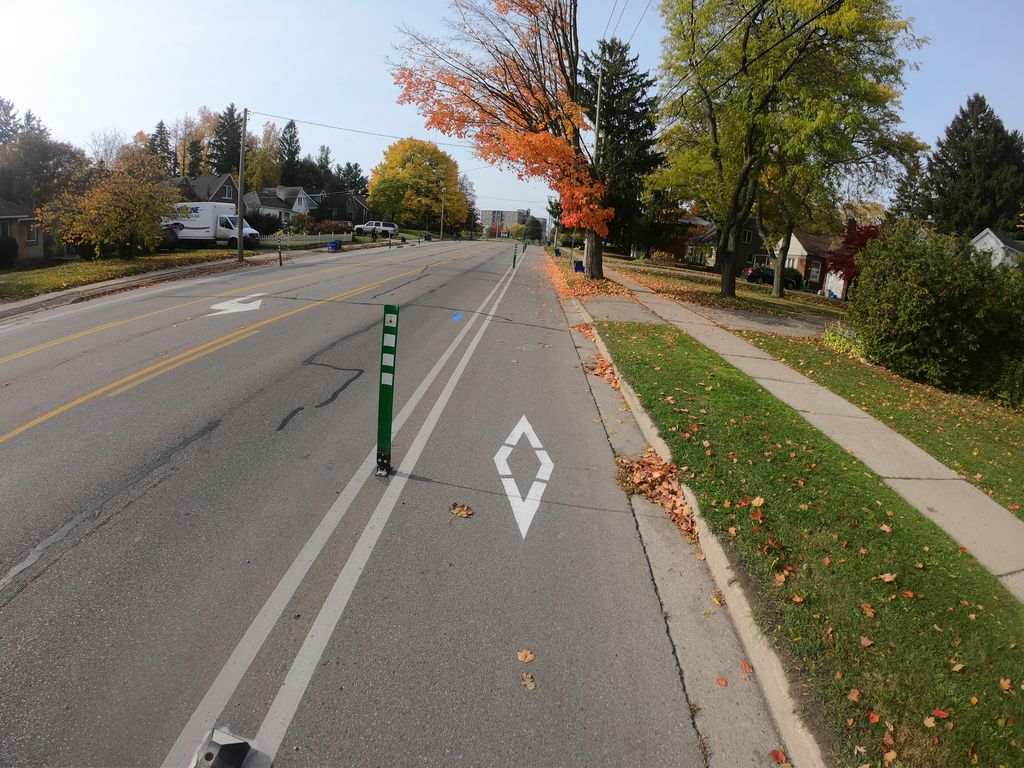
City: kitchener-waterloo